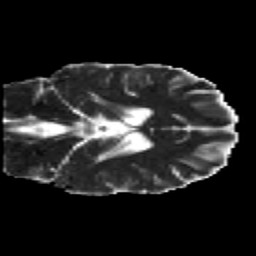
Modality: MD
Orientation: coronal
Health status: healthy
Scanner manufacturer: siemens
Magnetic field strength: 3 T
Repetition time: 12 s
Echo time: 0.092 s